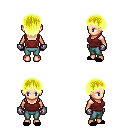
a pixel art fantasy rpg character, female body template, human, light skin, maroon pirate shirt, teal pants, gold plain hairstyle, metal gloves, black slippers, four views (front, back, left, right), 2x2 character sprite sheet, small pixel art, hard edges, no anti-aliasing